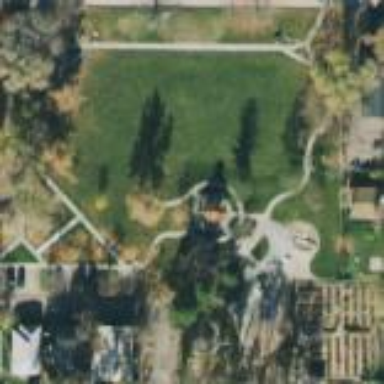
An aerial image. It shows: Park.